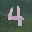
Label: 4